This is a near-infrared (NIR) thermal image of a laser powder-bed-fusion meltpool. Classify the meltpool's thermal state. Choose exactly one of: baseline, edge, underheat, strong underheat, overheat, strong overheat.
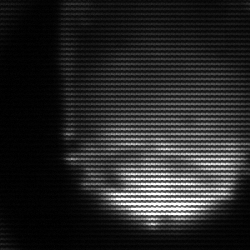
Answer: edge